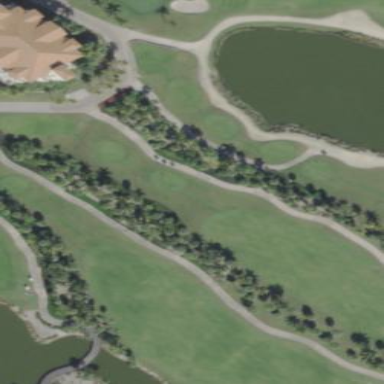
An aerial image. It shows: Sand bunker on golf course.